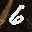
Label: 6